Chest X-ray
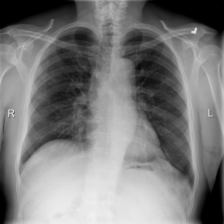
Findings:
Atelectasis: negative
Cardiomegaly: negative
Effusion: negative
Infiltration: negative
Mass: negative
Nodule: negative
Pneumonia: negative
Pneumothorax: negative
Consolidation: positive
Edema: negative
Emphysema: negative
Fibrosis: negative
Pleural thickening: negative
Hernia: negative